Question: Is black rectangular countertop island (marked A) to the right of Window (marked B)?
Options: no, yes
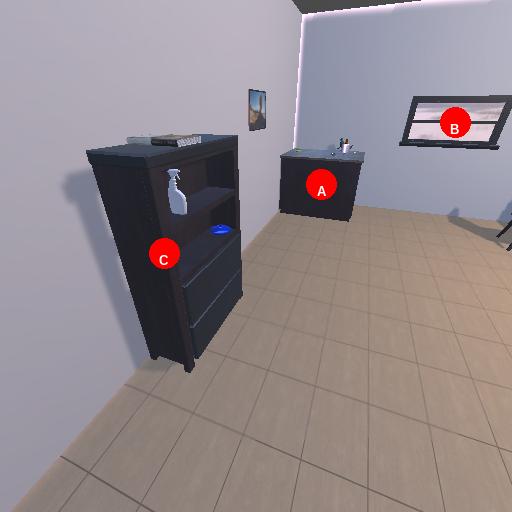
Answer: no